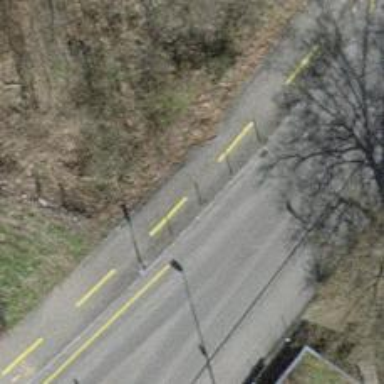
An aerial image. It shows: Asphalt path with sidewalk. The path also serves as cycleway.